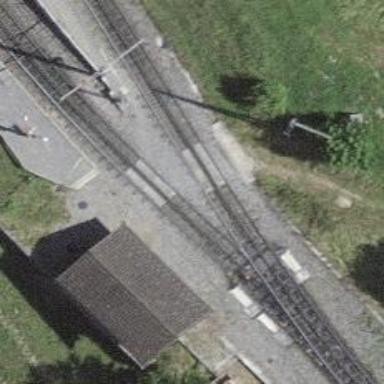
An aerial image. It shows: Railway crossing.